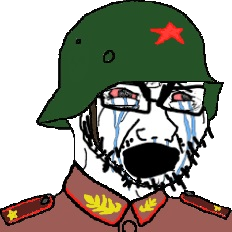
Label: 5_Soyjak